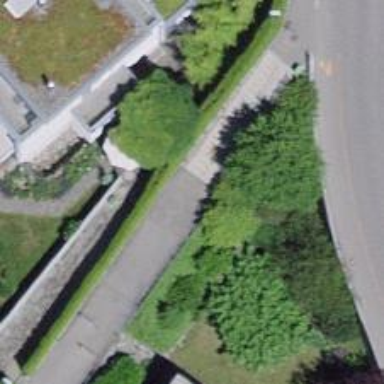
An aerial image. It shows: Concrete steps with ramp.